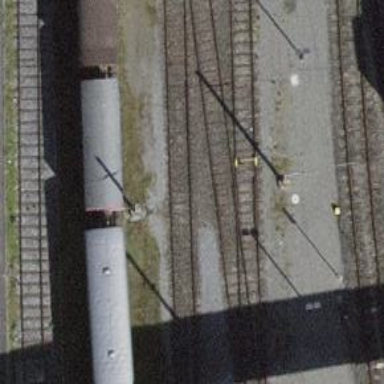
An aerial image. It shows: Rail yard with electrified rails and single track.